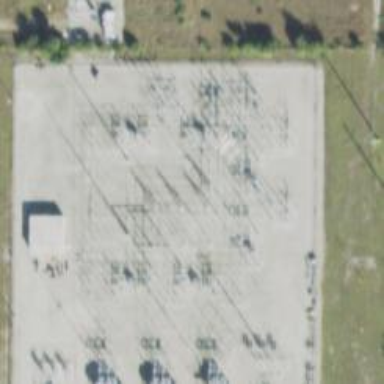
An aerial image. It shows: Switch for power supply.